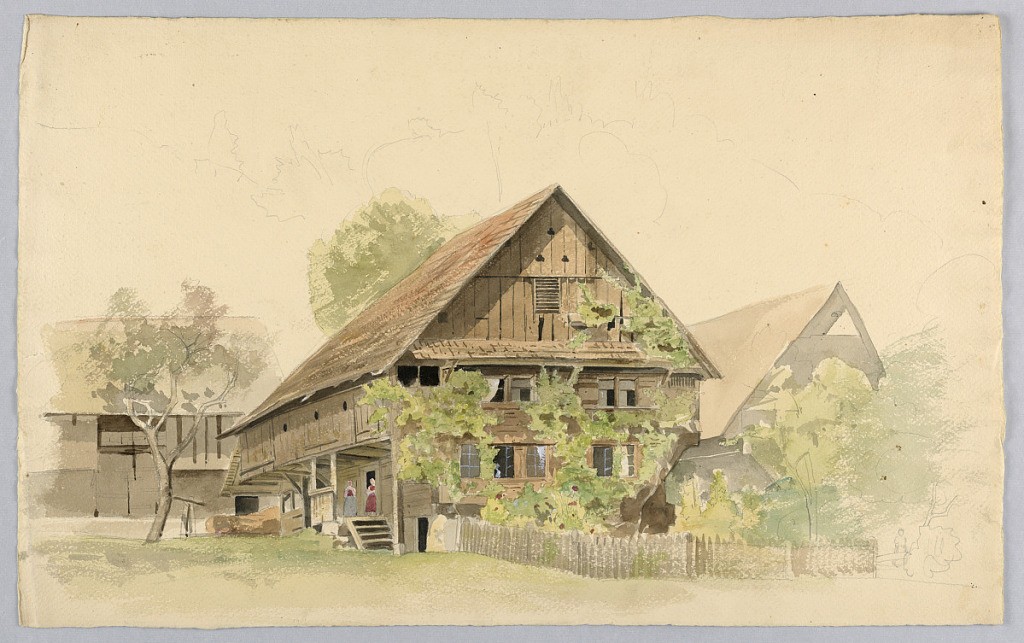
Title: Study of landscape, Switzerland
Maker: William Stanley Haseltine, American, 1835–1900
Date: ca. 1856
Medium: Brush and watercolro, graphite on paper
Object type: Drawing
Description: Sketch of a farmhouse.